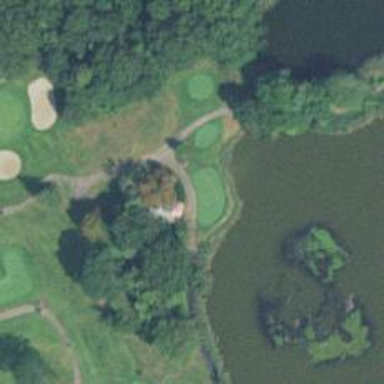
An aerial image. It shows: Path for both road and golf.